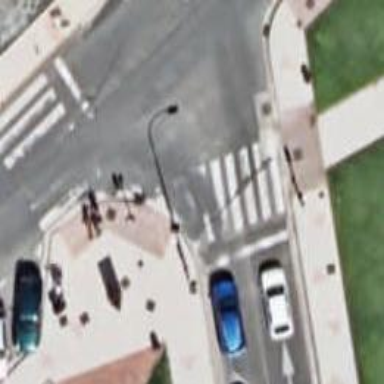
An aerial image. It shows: Road with traffic signals at crossing.